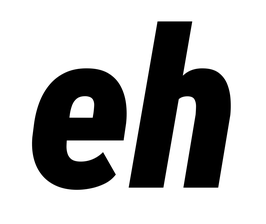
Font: Roboto-Italic_Condensed_Black_Italic